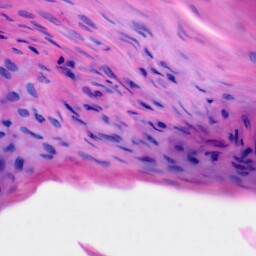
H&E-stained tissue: Skin